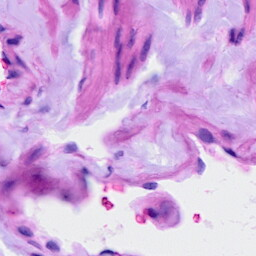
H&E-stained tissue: Ovarian